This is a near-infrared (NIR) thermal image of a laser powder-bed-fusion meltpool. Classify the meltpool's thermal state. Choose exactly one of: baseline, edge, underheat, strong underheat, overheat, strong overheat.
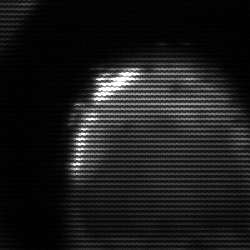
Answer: edge